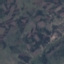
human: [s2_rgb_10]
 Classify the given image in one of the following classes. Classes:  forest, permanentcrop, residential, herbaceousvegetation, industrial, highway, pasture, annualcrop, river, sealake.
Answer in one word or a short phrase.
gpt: HerbaceousVegetation